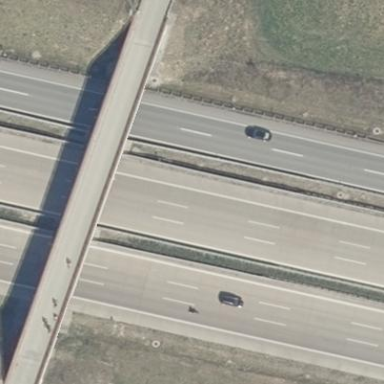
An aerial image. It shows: Beam bridge structure.